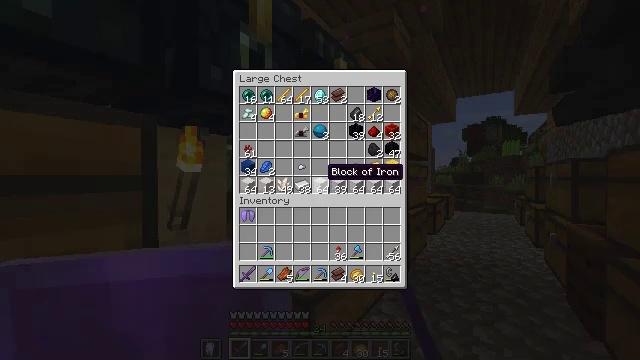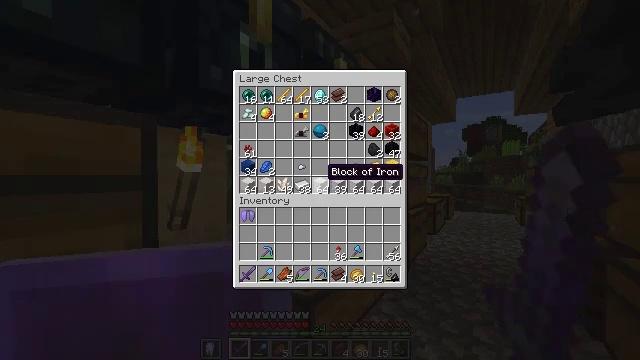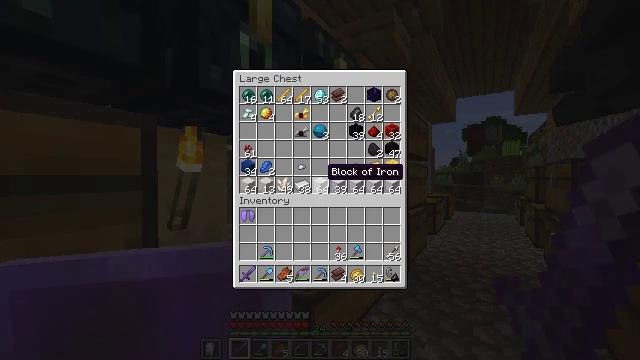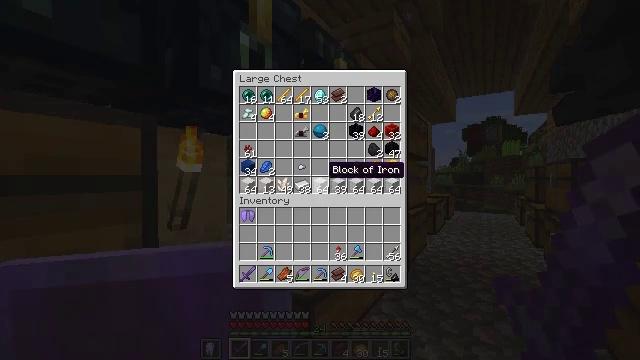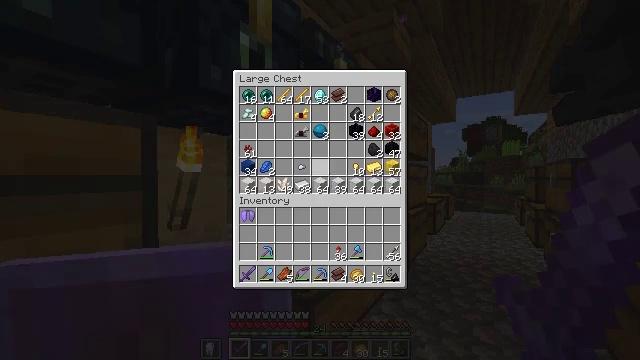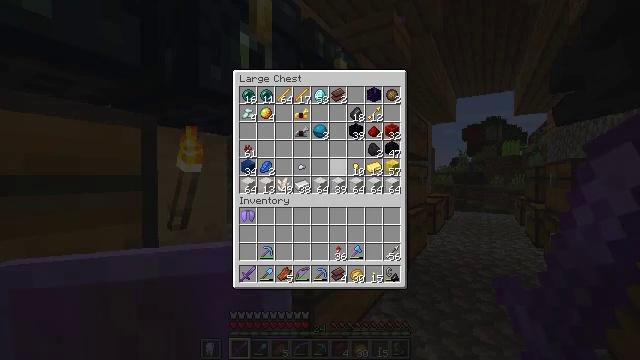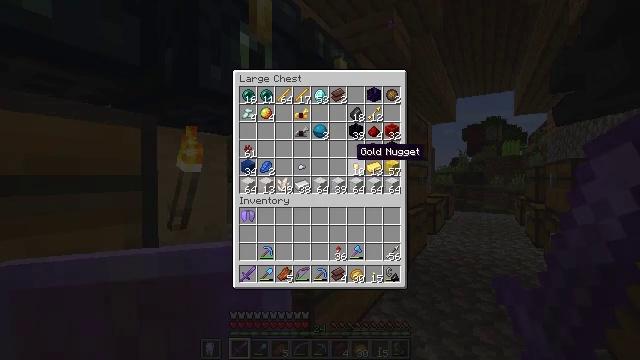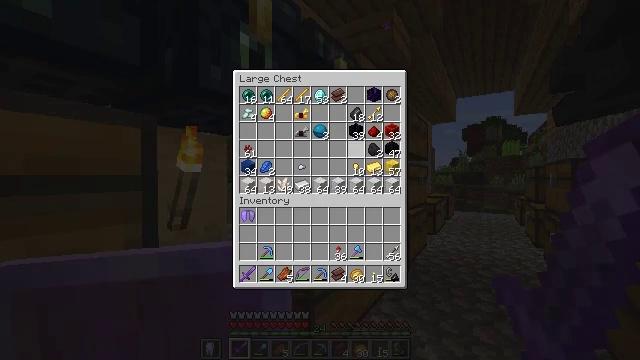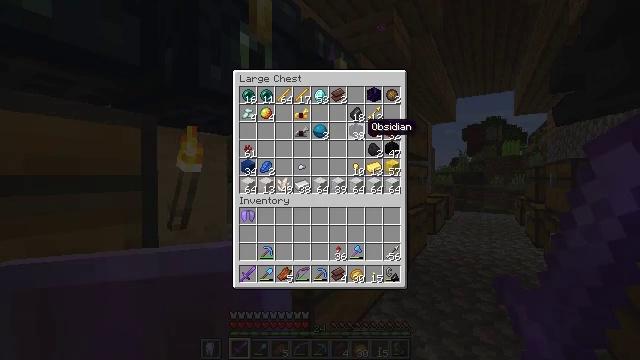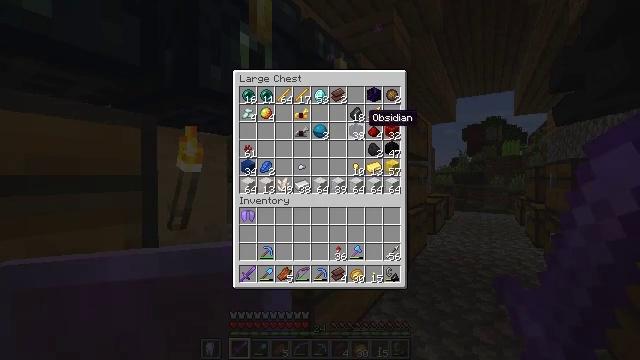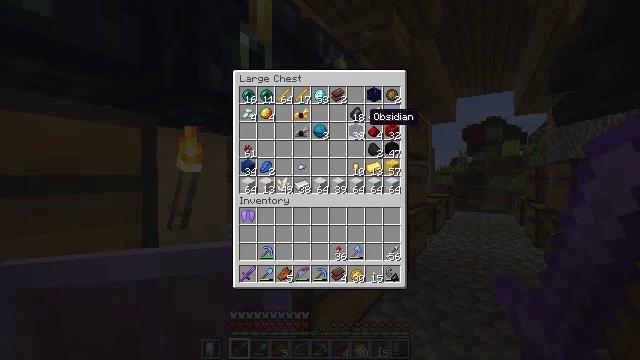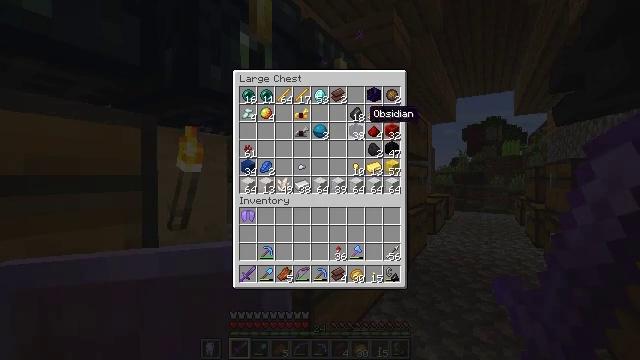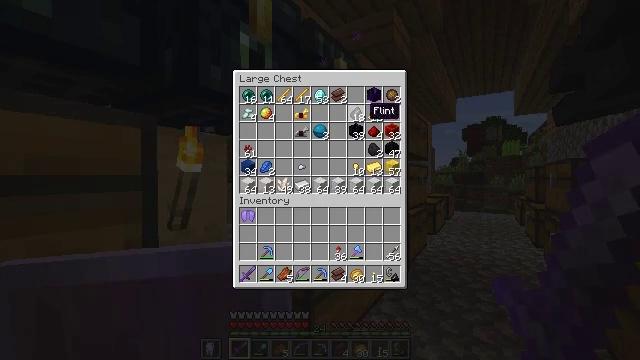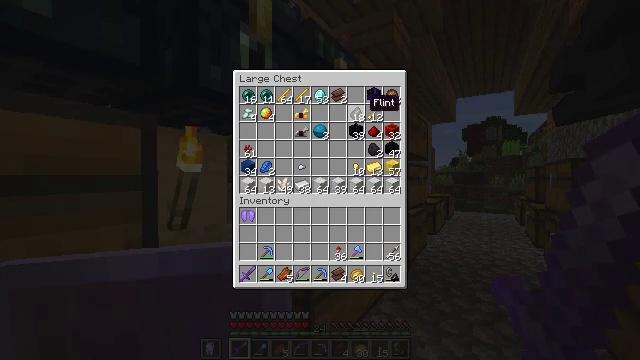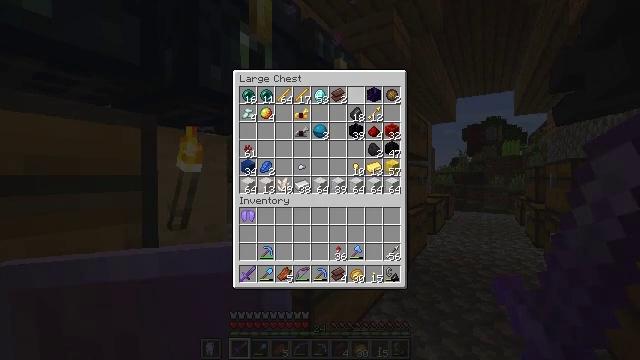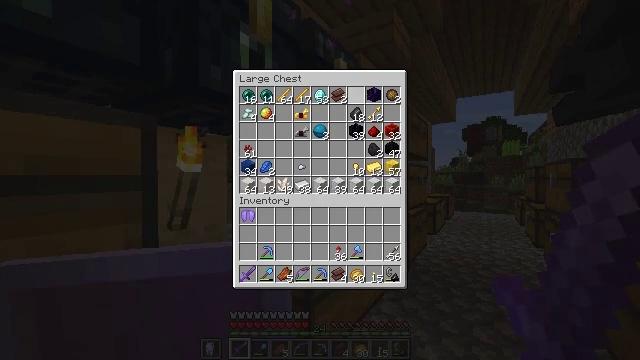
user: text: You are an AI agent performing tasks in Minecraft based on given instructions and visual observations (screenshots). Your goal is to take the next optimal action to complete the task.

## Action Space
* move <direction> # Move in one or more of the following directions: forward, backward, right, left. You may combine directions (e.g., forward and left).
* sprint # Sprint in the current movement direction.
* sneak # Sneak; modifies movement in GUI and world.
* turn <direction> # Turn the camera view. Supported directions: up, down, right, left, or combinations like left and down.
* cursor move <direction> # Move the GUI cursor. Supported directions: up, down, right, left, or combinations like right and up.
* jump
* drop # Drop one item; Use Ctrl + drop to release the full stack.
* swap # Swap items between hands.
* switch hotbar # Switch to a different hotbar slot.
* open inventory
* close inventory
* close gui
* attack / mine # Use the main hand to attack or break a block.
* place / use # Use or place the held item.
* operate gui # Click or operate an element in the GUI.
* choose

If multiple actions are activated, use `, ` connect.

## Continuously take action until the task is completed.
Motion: motion action
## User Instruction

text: Transform netherite scraps and gold into a netherite ingot.
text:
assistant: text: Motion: no_op
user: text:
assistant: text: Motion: no_op
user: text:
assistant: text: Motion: no_op
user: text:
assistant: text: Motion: cursor move right
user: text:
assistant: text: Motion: cursor move right
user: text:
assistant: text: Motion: cursor move right and up
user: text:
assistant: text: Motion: cursor move right and up
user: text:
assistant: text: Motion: cursor move up
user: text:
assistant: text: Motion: cursor move up
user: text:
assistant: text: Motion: no_op
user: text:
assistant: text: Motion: no_op
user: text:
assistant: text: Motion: no_op
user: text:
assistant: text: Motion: cursor move up
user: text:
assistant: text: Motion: cursor move up
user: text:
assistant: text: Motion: no_op
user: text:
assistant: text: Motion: no_op
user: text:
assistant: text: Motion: no_op
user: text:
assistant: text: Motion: no_op
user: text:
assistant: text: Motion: no_op
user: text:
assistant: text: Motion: no_op
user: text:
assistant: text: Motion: no_op
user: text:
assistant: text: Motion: no_op
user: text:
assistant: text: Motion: no_op
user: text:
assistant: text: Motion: no_op
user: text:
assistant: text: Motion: no_op
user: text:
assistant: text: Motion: no_op
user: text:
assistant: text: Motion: cursor move down
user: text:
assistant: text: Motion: no_op
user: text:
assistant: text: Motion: cursor move down
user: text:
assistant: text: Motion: no_op